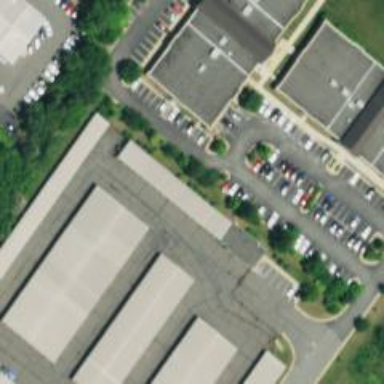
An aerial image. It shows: Self-storage facility.